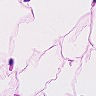
Metastatic tissue present: no